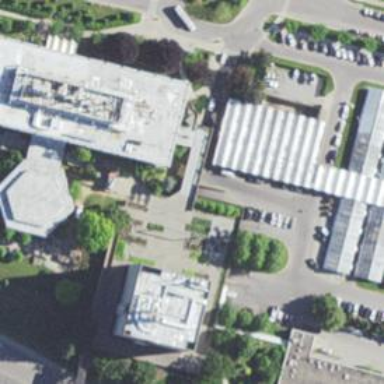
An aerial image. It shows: College building.